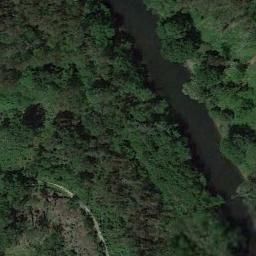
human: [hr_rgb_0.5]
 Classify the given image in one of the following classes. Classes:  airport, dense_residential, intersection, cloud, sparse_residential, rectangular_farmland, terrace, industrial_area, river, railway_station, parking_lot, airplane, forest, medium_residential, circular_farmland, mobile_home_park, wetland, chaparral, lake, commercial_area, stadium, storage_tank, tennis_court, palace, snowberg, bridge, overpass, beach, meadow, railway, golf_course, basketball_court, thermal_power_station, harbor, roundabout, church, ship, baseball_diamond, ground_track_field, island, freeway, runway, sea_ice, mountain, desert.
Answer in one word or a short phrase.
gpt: river